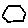
Label: hexagon